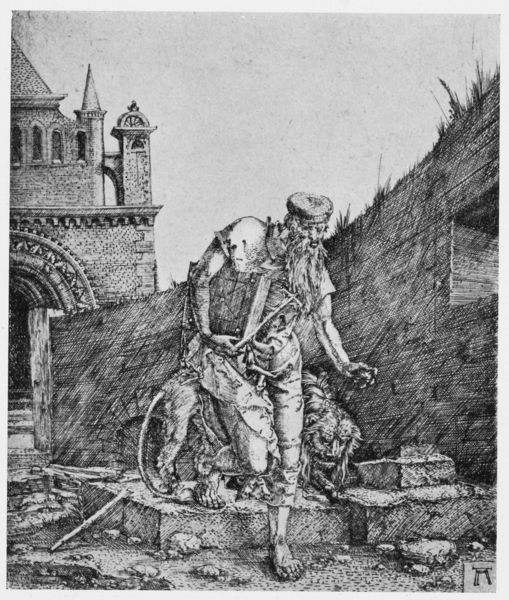
Titel: Der heilige Hieronymus (Hieronymus an der Mauer)
Künstler: Albrecht Altdorfer
Schlagwörter: hand, mann, weiß, wolf, grau, hut, schwarz, straße, zeichnung, gebäude, gras, hund, tier, weg, alt, bart, mütze, arm, spitze, steine, kirche, turm, bogen, alter mann, mauer, graphik, stufe, ad, tor, barfuss, eingang, alter, krank, buch, burg, türmchen, türme, schwarzweiss, monogramm, waffe, bleistift, kiste, kathedrale, stadtmauer, bettler, heiliger, löwe, dürer, armut, graß, albrecht, albrecht dürer, hunf, buc, trägt, geht, a